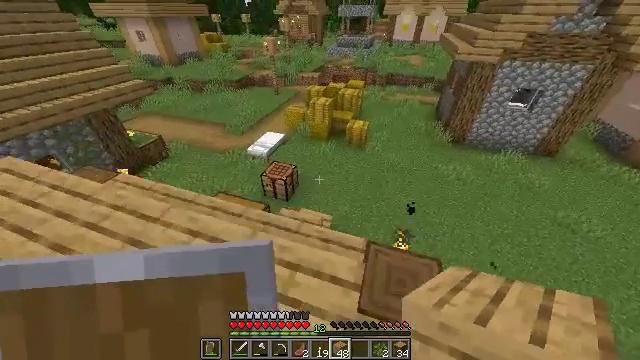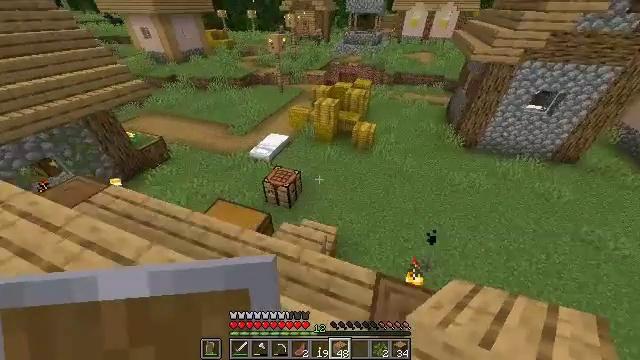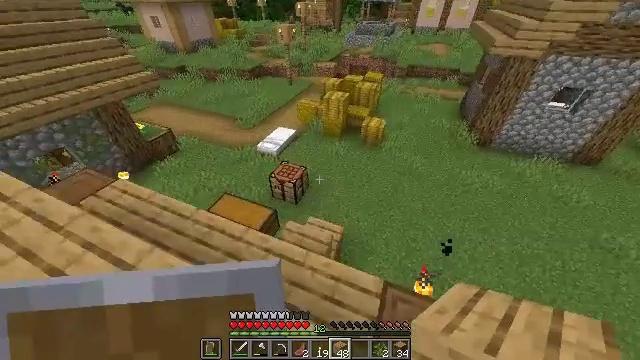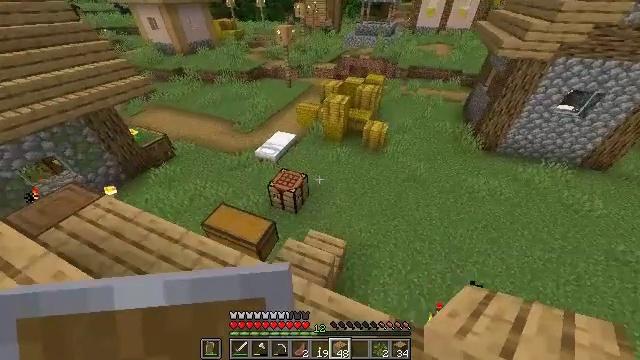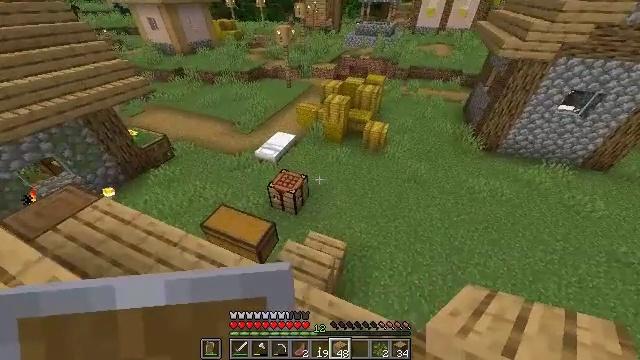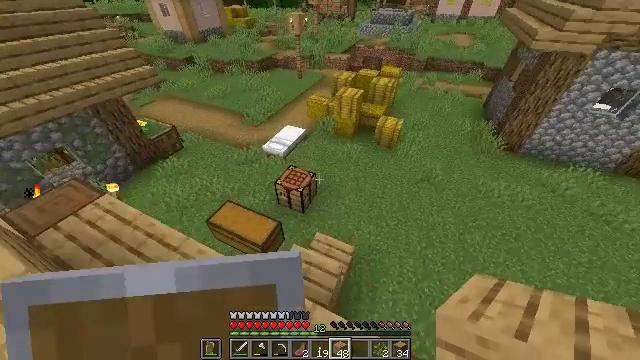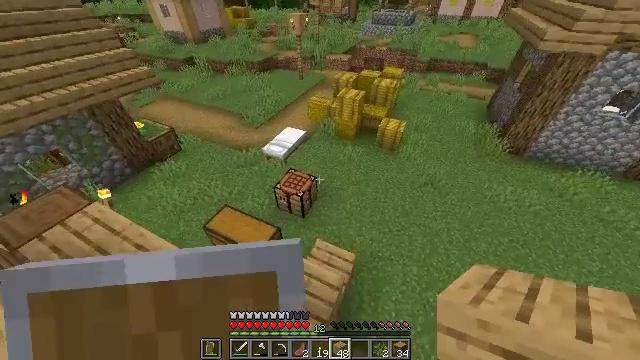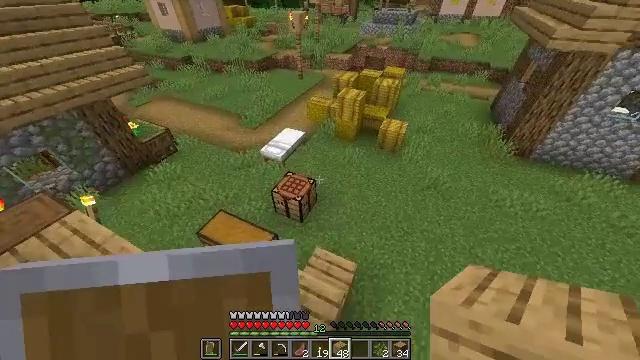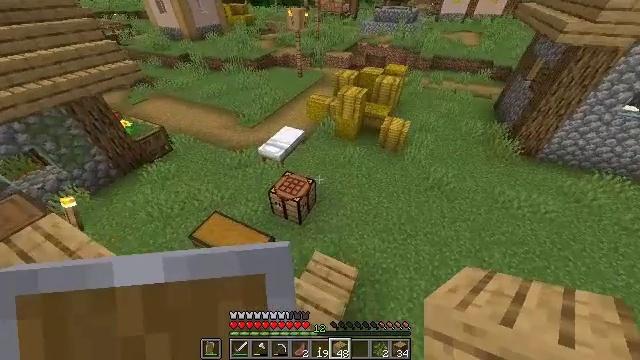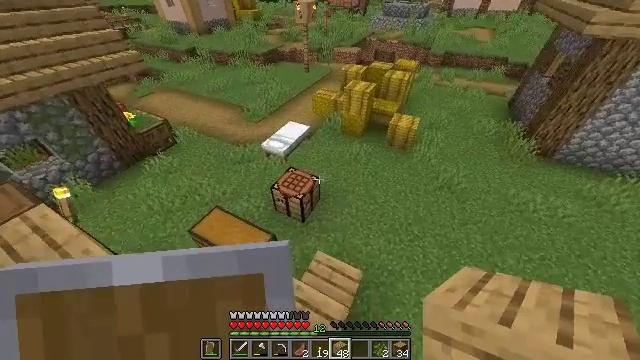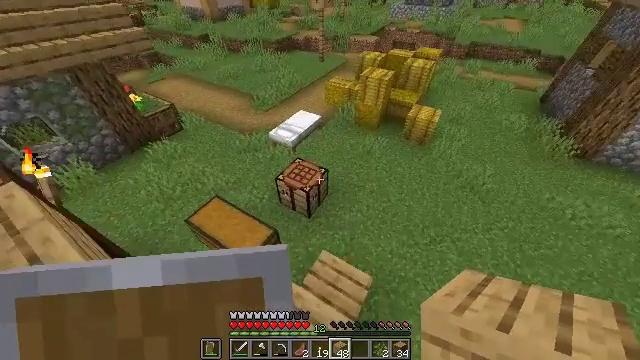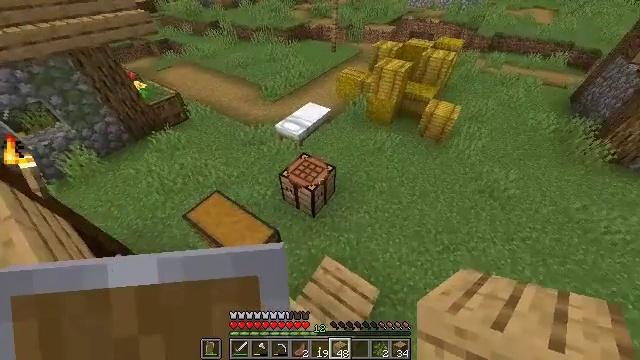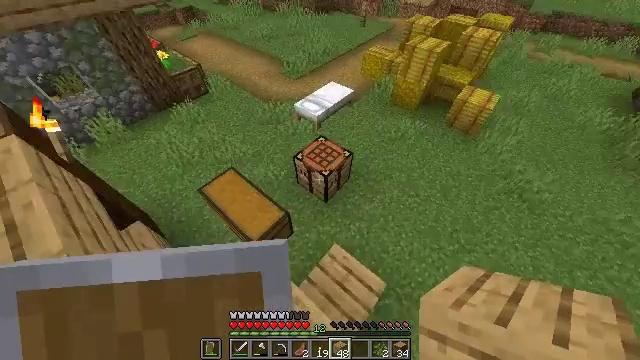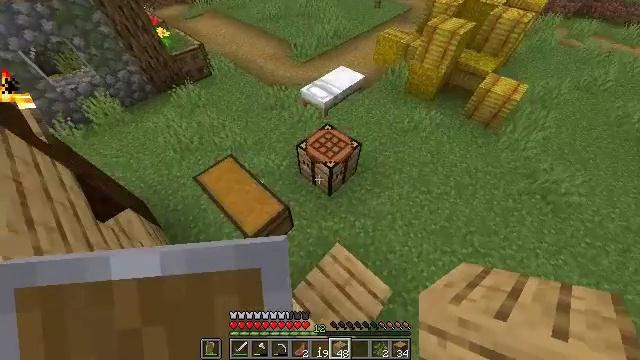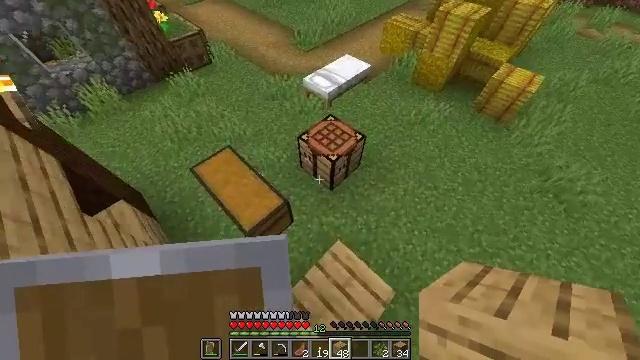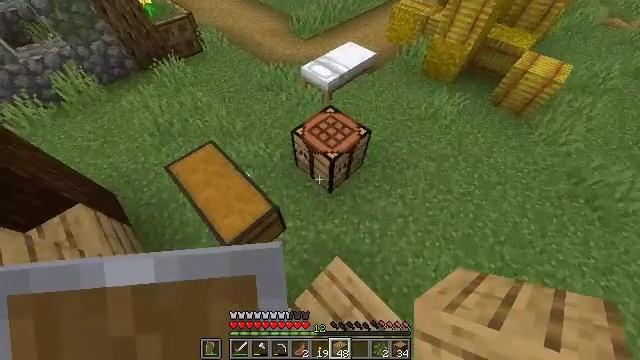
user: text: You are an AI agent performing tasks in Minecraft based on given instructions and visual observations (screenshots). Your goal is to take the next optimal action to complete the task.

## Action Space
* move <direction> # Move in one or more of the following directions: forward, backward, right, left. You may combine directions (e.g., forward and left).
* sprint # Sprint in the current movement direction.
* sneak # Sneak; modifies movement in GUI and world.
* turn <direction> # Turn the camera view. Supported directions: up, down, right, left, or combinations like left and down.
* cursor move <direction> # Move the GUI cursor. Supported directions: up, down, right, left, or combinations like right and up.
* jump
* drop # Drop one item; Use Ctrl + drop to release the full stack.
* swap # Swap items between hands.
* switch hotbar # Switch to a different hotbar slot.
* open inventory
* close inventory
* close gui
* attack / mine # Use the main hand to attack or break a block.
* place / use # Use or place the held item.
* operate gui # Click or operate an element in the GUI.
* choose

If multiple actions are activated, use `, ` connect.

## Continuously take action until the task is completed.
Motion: motion action
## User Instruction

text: Interact with a crafting table to get an iron shovel.
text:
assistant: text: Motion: move forward, turn left
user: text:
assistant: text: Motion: move forward, turn left and down
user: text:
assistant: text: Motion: move forward
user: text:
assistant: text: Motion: move forward
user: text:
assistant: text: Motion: move forward, turn left and down
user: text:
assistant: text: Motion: move forward
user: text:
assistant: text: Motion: move forward
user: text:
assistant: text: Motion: move forward
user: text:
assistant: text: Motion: move forward, turn left
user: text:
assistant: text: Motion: move forward, turn left and down
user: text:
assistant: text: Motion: move forward, turn left and down
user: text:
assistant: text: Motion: move forward, turn left and down
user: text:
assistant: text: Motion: move forward, turn left and down
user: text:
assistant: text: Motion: move forward, turn left and down
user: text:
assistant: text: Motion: move forward
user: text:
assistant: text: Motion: move forward and move right, turn left
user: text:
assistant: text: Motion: move forward and move right, turn left and down
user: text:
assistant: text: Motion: move forward and move right, turn left
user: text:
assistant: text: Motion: move forward and move right, turn left
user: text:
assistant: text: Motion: move forward and move right, turn left and up
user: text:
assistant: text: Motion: turn left, use / place
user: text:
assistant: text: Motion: use / place
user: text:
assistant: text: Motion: turn left and up, use / place
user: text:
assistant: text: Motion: turn left and up
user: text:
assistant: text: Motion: no_op
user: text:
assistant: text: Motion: open gui
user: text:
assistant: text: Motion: no_op
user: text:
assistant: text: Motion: no_op
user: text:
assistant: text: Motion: no_op
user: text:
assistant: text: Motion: no_op